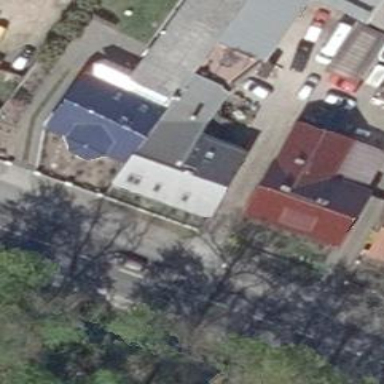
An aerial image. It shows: Car repair shop.